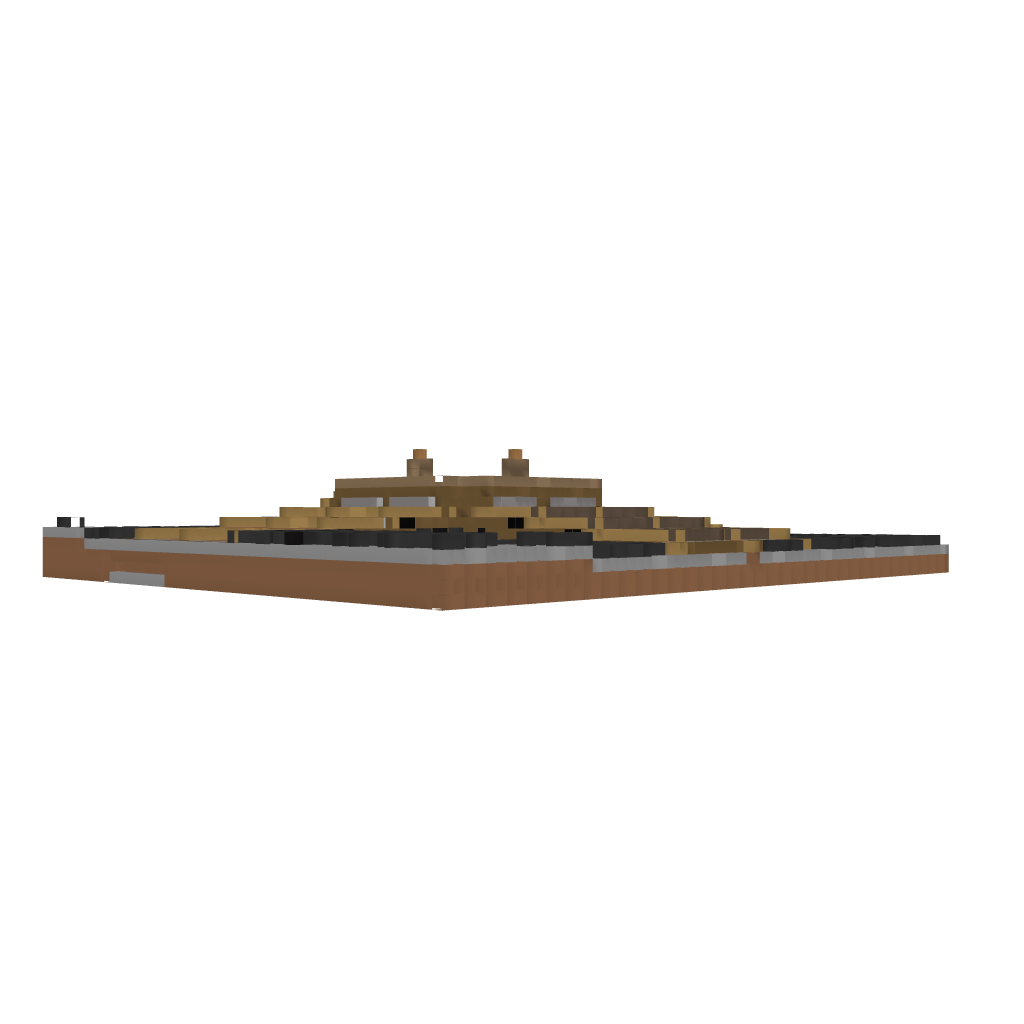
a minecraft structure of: Hyper Farm